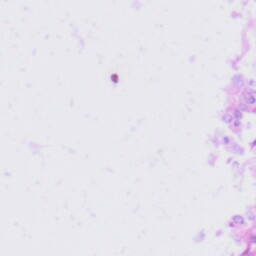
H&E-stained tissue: Tonsil